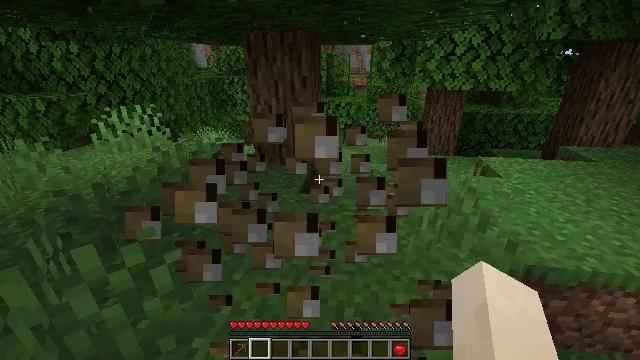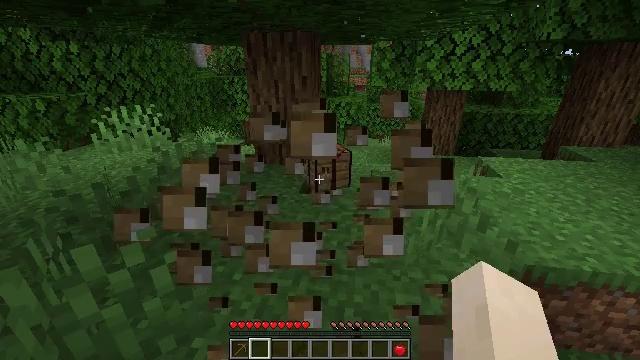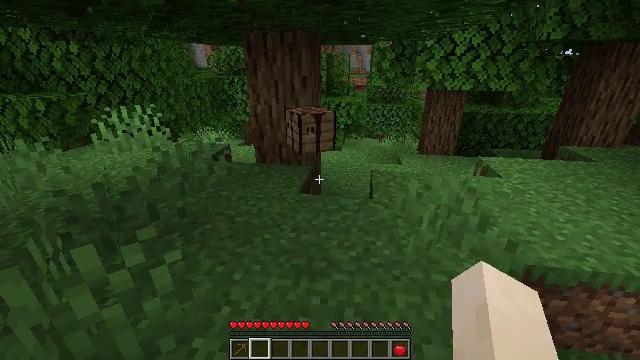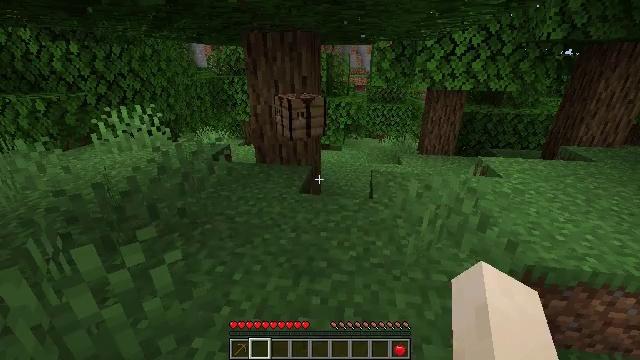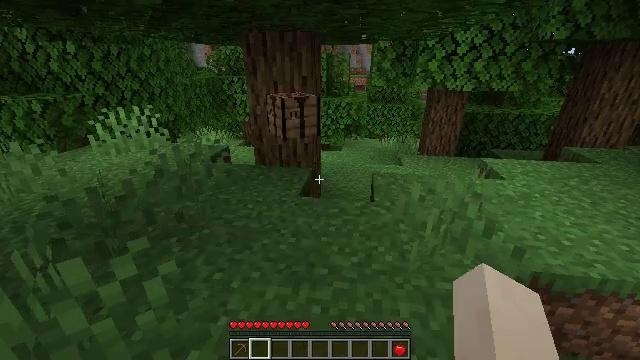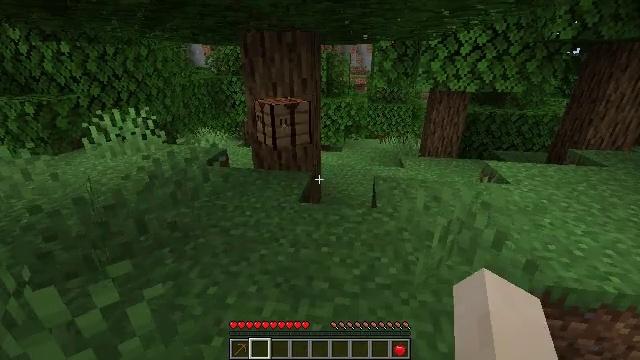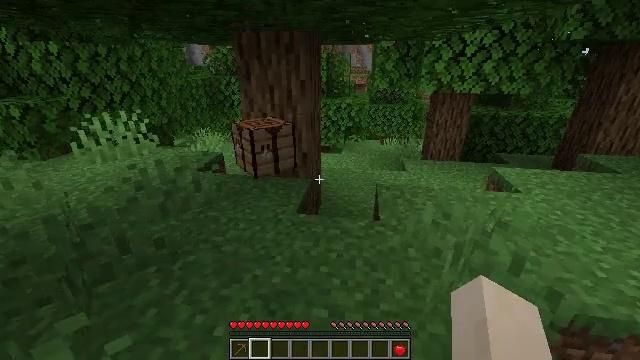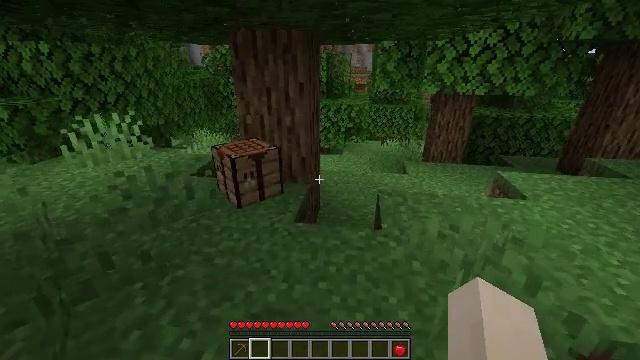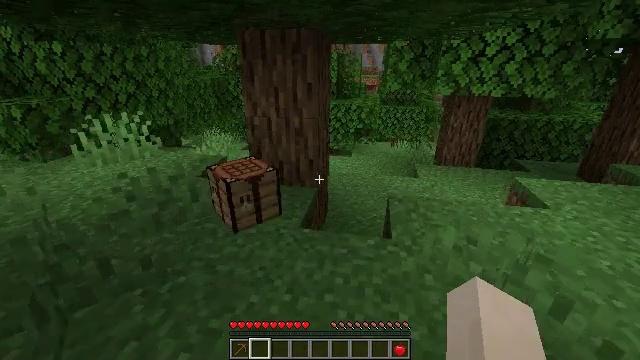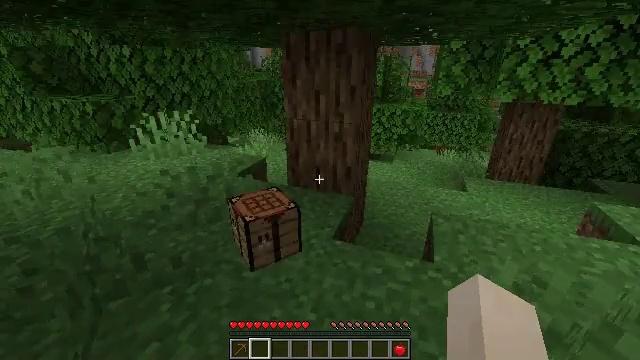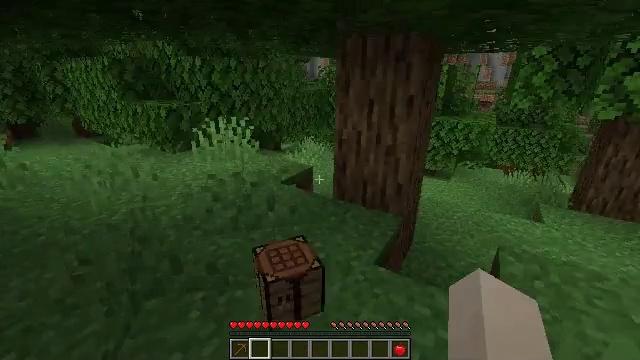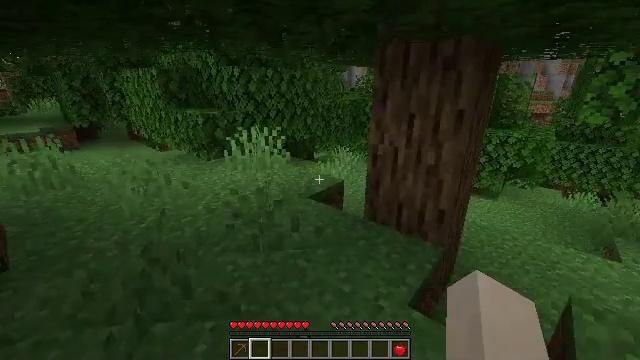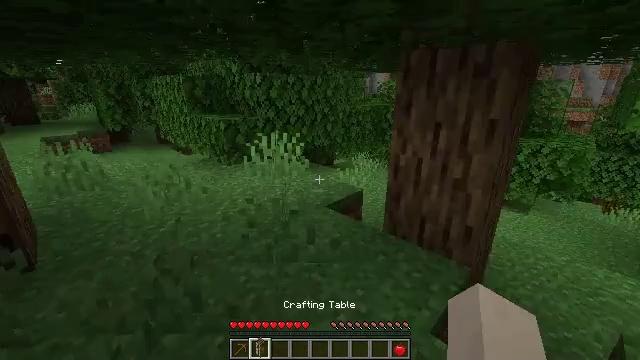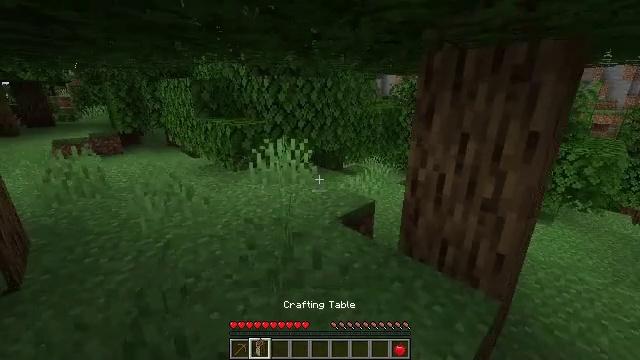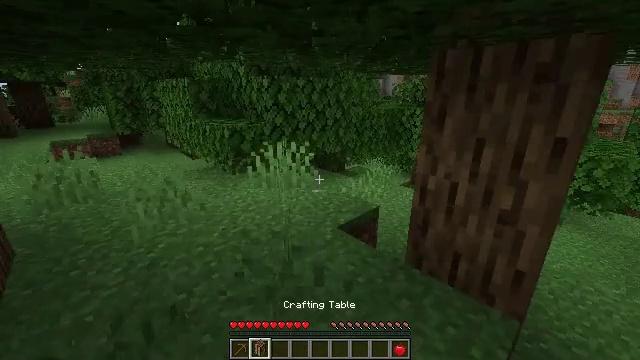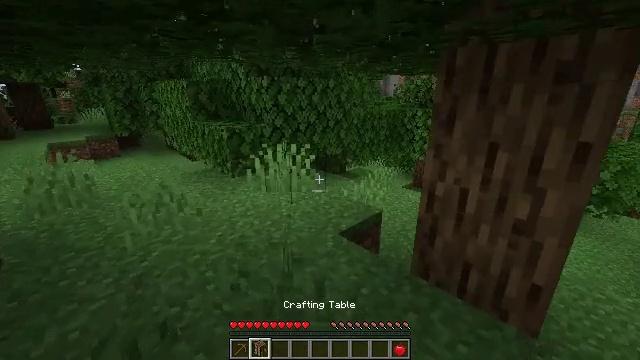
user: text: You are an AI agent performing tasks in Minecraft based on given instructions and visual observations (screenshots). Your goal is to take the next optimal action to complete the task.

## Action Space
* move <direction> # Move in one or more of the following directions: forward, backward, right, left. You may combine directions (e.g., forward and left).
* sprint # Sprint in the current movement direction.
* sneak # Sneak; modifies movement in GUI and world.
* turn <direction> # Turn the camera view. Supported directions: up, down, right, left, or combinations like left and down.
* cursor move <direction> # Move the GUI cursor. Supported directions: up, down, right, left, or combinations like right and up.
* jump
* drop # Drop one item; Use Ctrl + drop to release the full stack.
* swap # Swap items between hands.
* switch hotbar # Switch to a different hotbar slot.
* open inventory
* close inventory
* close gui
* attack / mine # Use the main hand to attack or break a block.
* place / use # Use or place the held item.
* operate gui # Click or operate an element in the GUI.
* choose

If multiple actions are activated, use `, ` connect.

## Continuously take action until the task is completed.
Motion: motion action
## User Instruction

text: Break oak leaves from the trees.
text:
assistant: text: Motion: attack / mine
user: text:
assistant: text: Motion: attack / mine
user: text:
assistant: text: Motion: attack / mine
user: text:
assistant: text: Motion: move forward, attack / mine
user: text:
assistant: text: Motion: move forward, attack / mine
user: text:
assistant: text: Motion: move forward
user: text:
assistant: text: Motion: move forward
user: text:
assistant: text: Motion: move forward, turn left
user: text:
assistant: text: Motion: move forward, turn left
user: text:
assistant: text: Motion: move forward, turn left and up
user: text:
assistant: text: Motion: move forward, turn left and up
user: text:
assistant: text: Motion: move forward, turn left and up
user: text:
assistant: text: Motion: move forward, turn left
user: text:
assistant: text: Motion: move forward
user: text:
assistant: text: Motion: move forward
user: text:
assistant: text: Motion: move forward
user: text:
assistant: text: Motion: move forward
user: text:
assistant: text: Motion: move forward
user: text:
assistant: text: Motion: move forward, switch to hotbar 1
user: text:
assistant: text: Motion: move forward, turn right and up, switch to hotbar 1
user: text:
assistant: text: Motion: move forward, turn right, switch to hotbar 1
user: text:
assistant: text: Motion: move forward, turn right, switch to hotbar 1
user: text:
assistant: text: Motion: move forward, turn right
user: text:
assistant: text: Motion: move forward, turn right
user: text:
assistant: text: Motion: move forward, turn right
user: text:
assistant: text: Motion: move forward
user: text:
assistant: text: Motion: move forward
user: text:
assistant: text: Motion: move forward, sprint
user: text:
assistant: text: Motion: move forward, sprint
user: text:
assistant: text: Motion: move forward, sprint, turn right